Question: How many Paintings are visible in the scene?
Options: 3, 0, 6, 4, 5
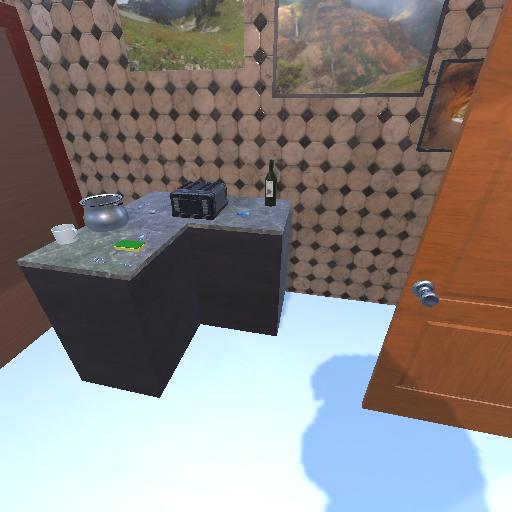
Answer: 3